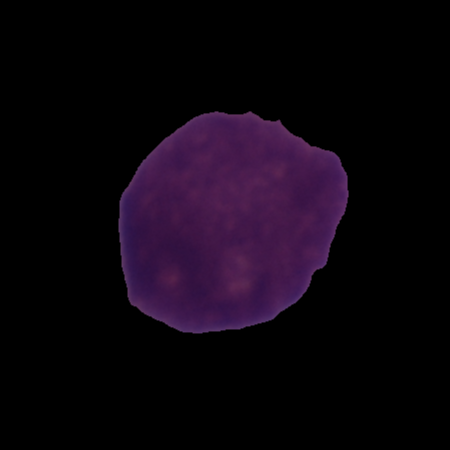
Label: cancer